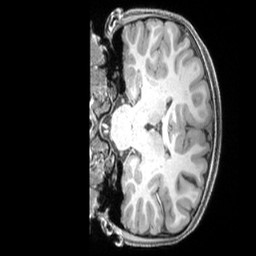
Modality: T1w
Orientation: coronal
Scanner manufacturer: siemens
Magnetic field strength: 3 T
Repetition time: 2.4 s
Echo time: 0.00224 s